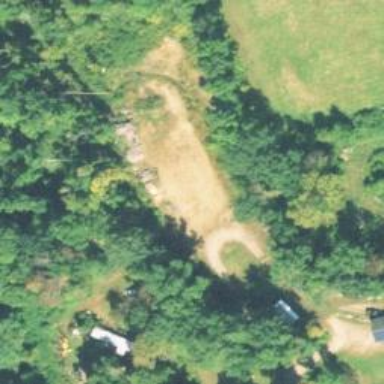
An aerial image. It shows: Residential driveway used as service road.